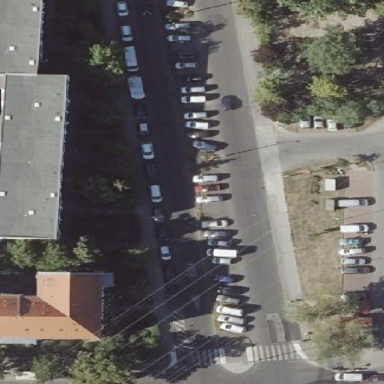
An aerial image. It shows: Parking area along the street side with diagonal orientation.